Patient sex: M
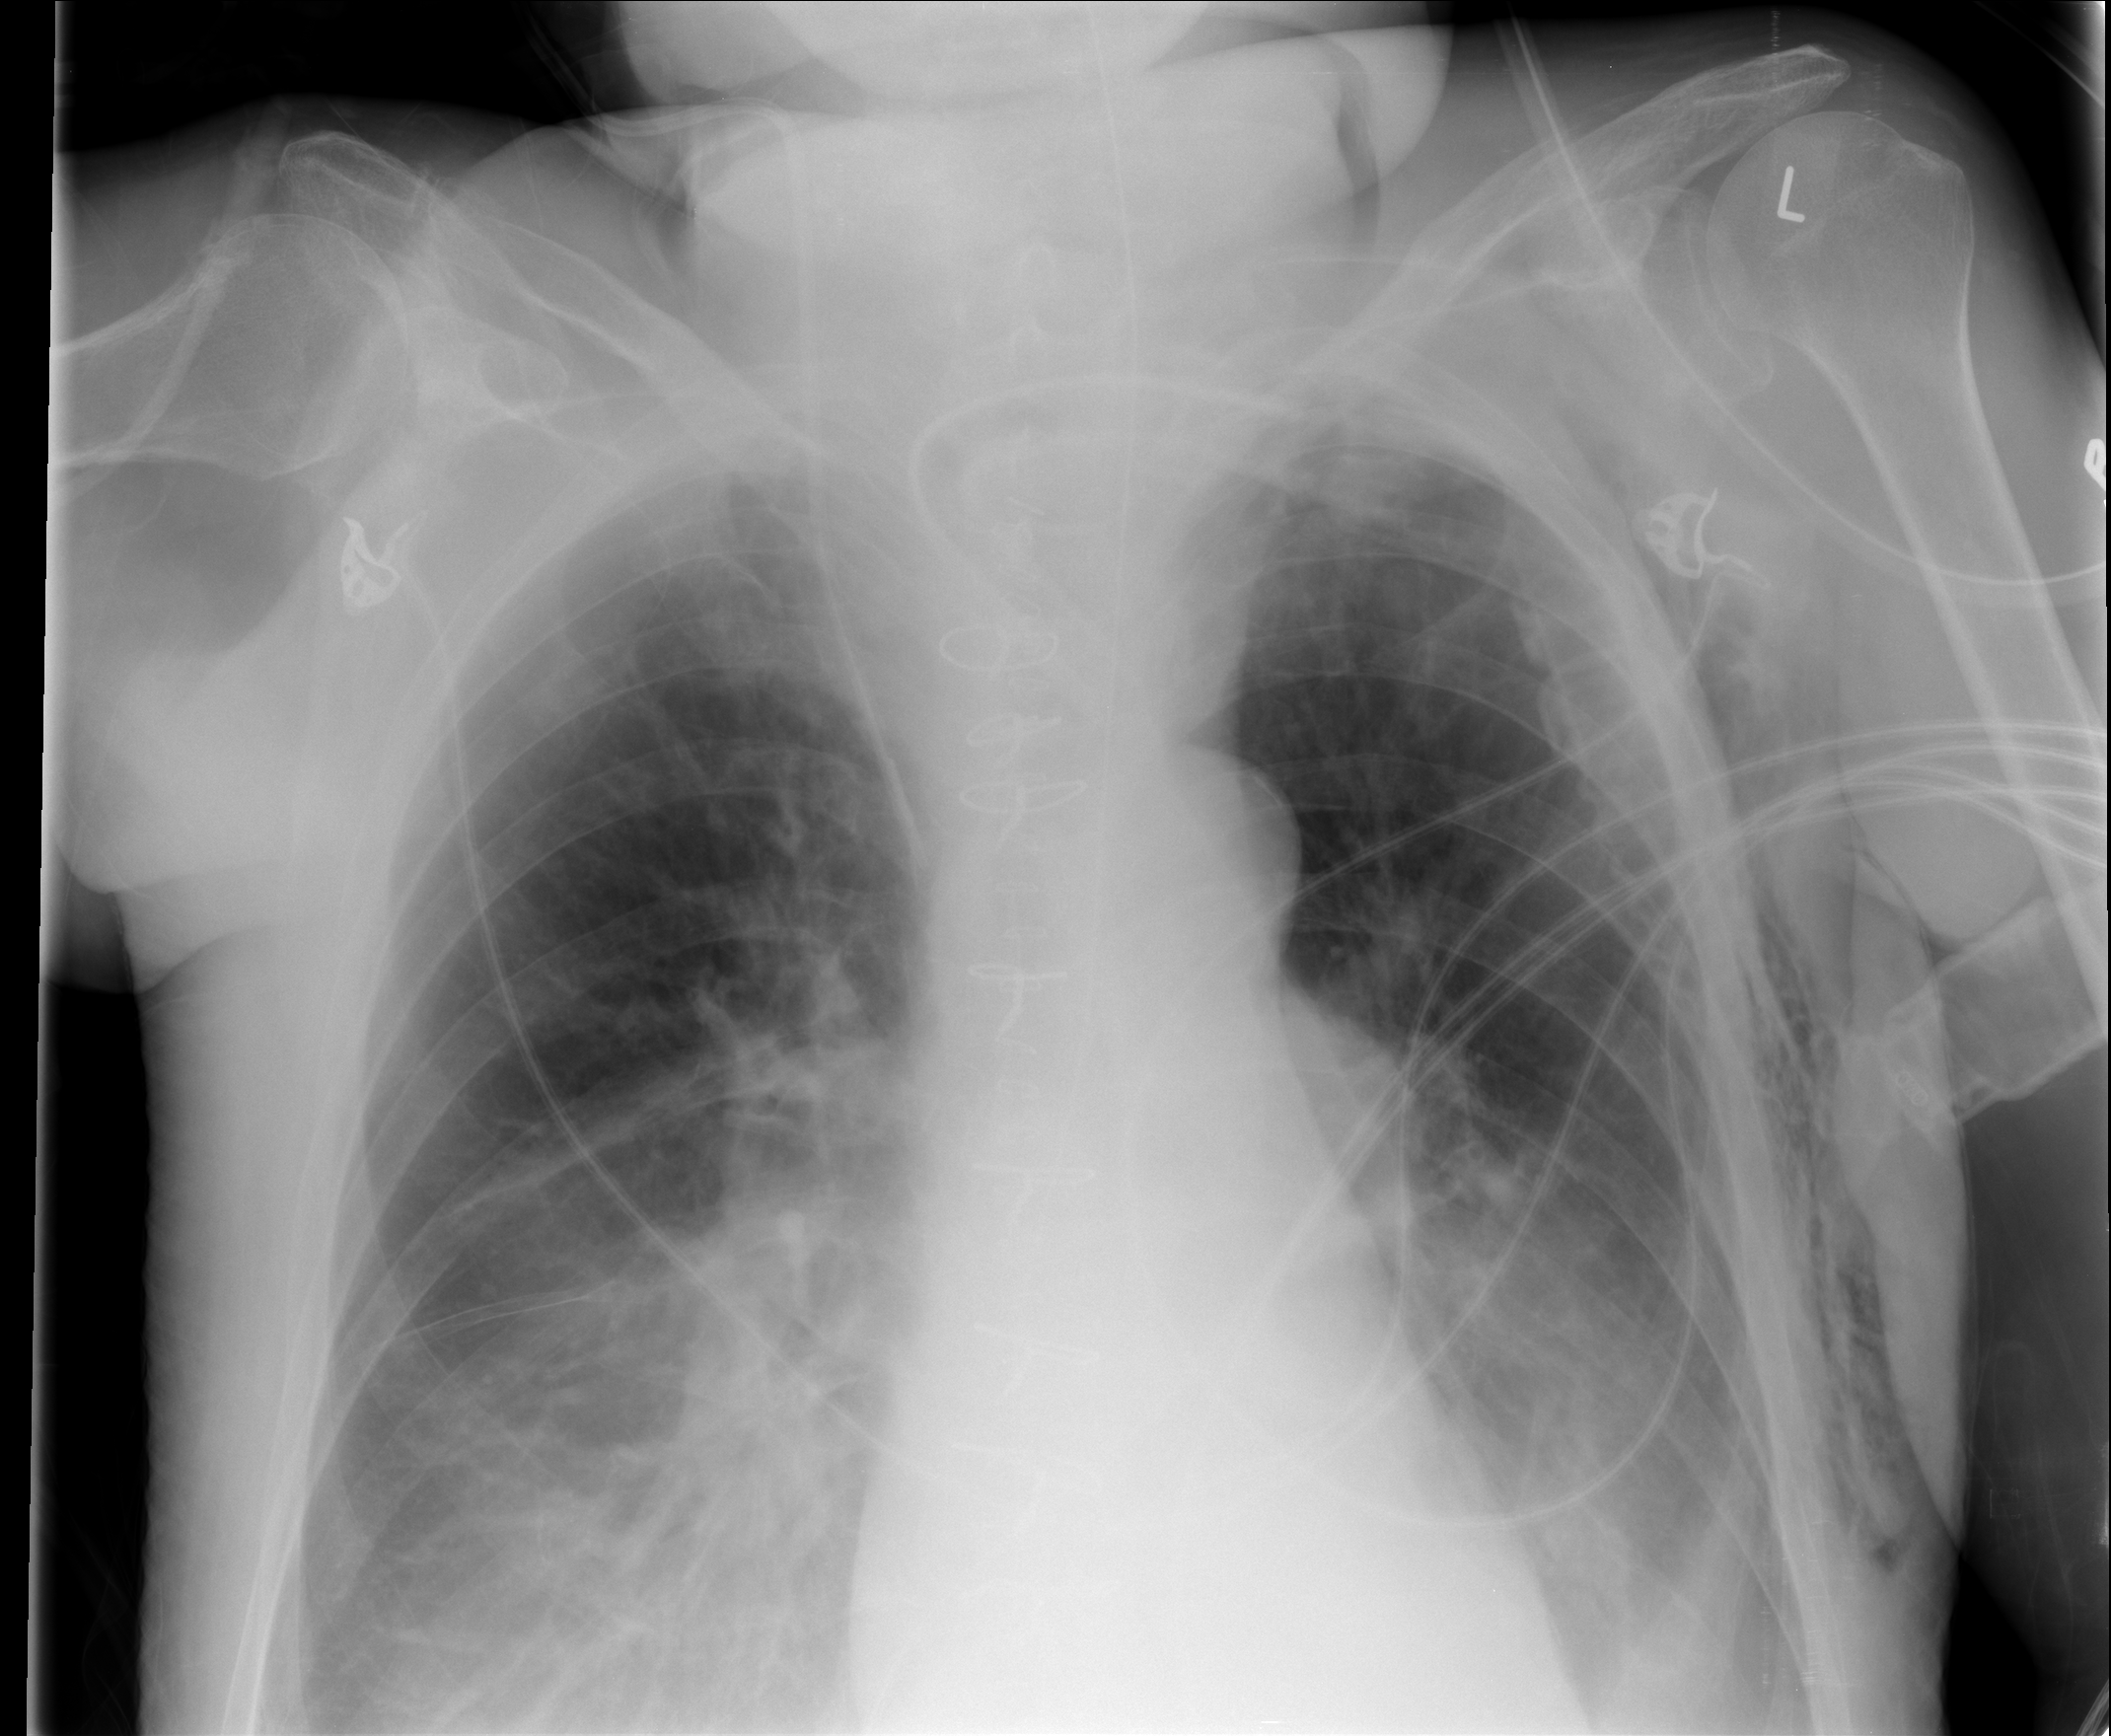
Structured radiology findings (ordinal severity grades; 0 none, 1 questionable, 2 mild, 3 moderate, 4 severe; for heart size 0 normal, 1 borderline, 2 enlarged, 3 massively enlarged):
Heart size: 0
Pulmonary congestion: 0
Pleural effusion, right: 2
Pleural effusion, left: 2
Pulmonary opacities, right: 0
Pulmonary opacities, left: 0
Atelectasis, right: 3
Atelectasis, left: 2